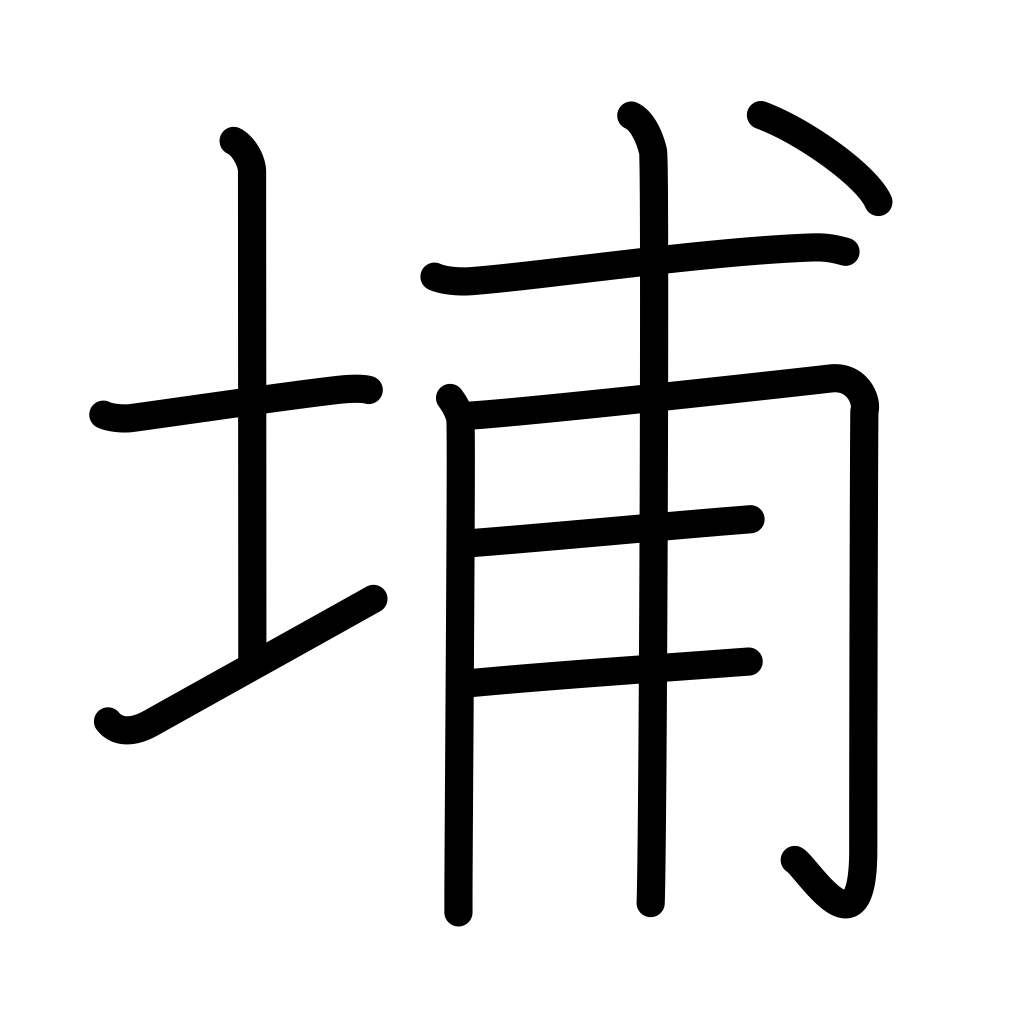
Meaning: used in Chinese place names